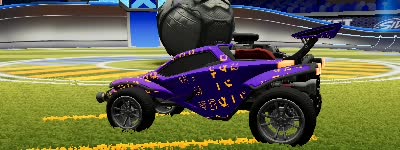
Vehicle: octane